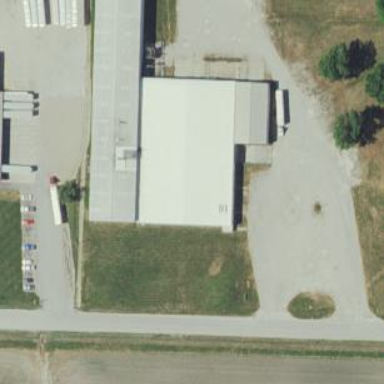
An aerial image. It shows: Industrial building.